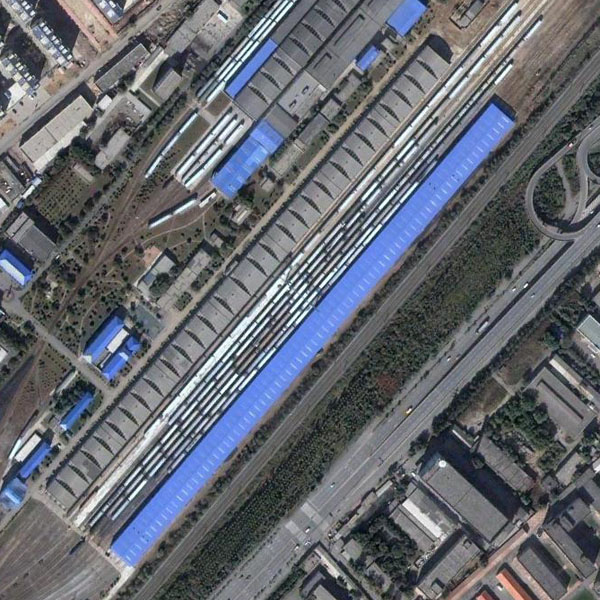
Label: railwayStation